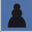
Piece: bP